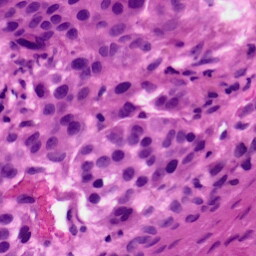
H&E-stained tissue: Skin